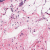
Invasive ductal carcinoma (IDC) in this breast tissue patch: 0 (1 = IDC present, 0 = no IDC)